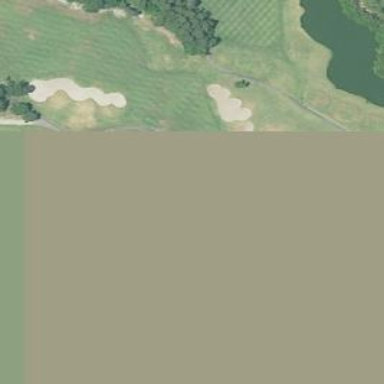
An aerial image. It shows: Grassy area designated as golf fairway.